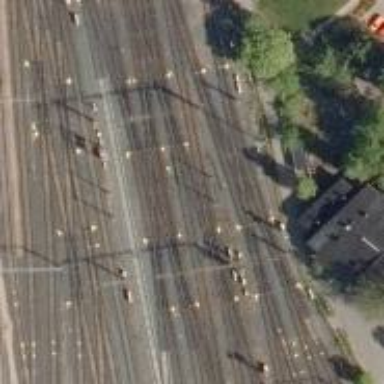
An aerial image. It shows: Railway with continuous electrified contact lines.